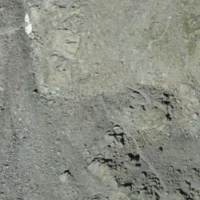
EUNIS habitat code: 48
Species observed at this site:
Saxifraga bryoides